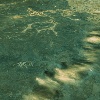
Label: land